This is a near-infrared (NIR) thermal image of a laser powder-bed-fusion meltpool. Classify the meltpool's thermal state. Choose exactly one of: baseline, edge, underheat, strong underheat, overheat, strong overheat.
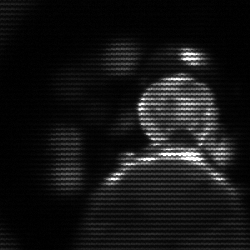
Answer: baseline